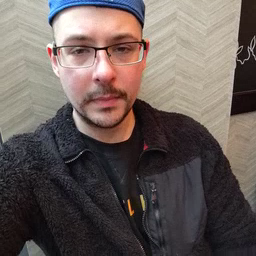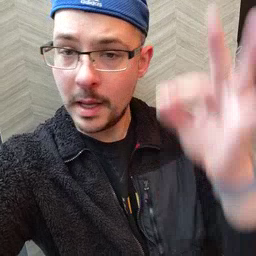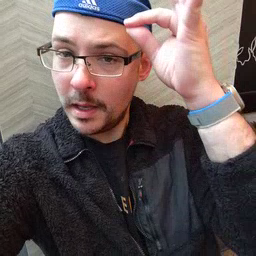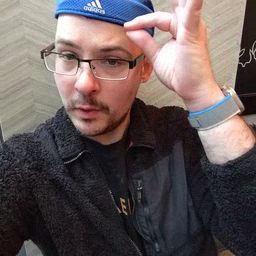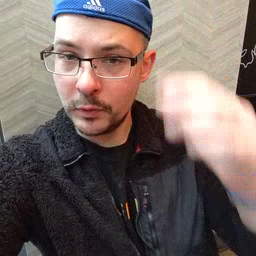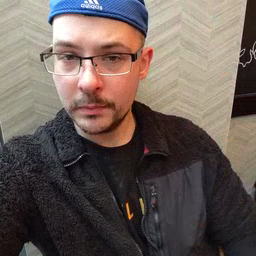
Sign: hair